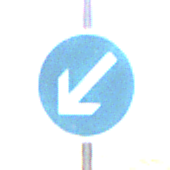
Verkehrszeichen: VorgeschriebeneVorbeifahrtLinks
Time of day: Midday
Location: Roofed (Beach)
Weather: Overcast
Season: NotSpecified
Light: Natural